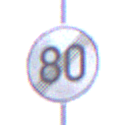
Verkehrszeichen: EndeGeschwindigkeit80
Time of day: SunriseSunset
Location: Outdoor (Beach)
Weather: Overcast
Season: NotSpecified
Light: Natural